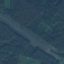
Label: River